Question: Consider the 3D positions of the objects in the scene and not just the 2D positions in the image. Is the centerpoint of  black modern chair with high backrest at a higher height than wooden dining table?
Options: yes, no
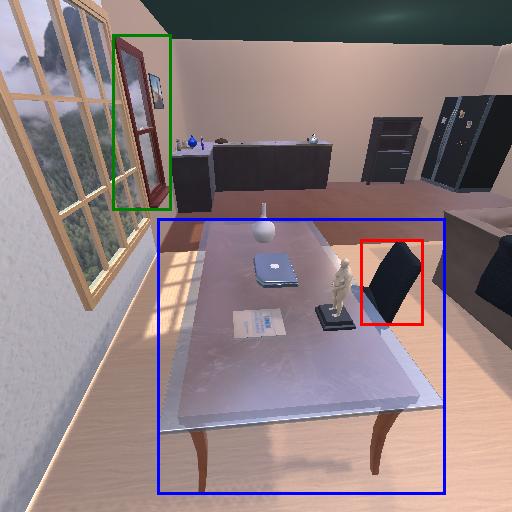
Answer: yes